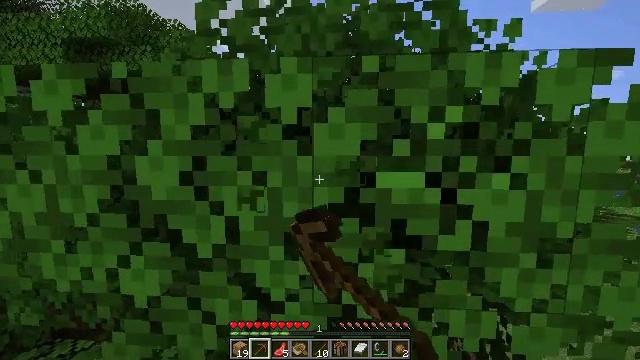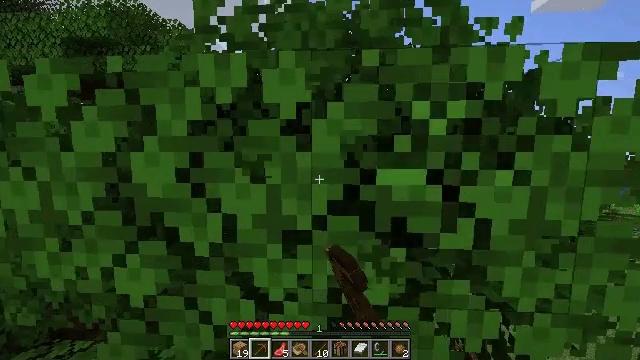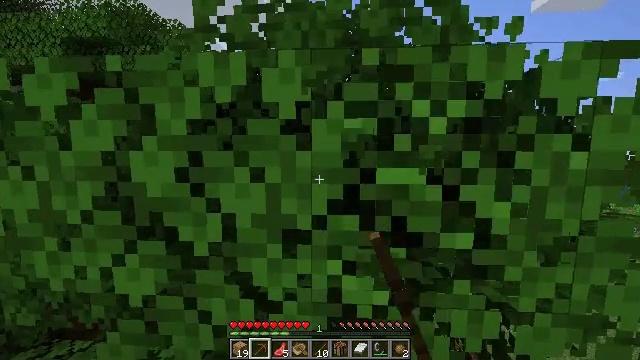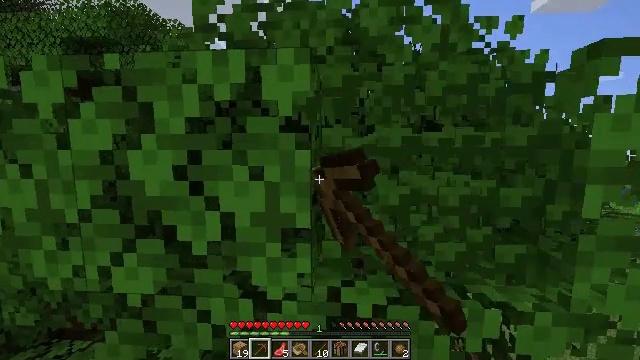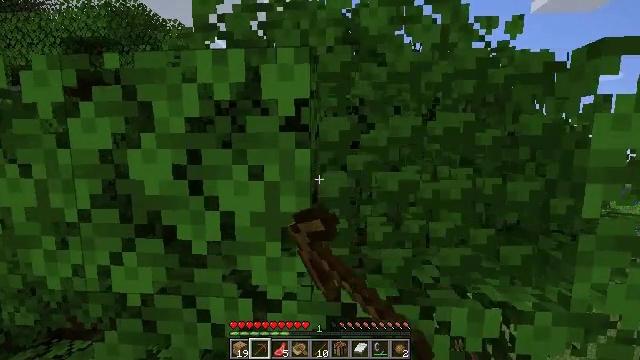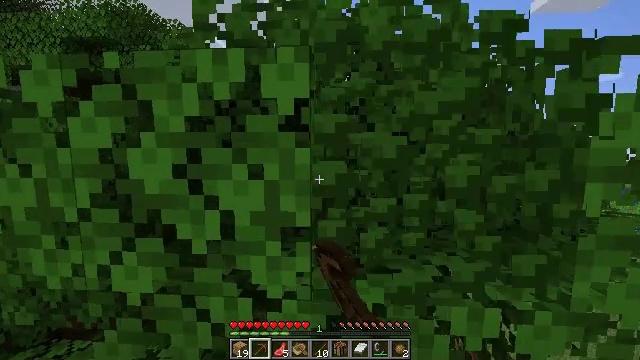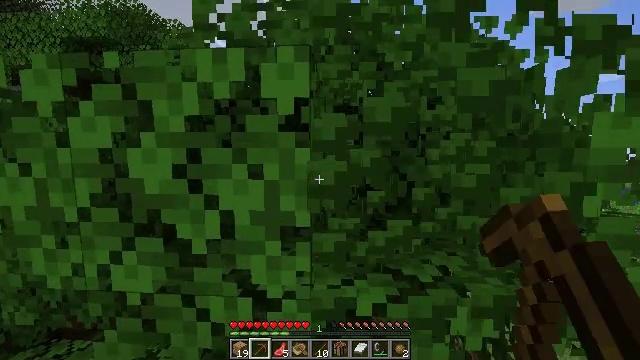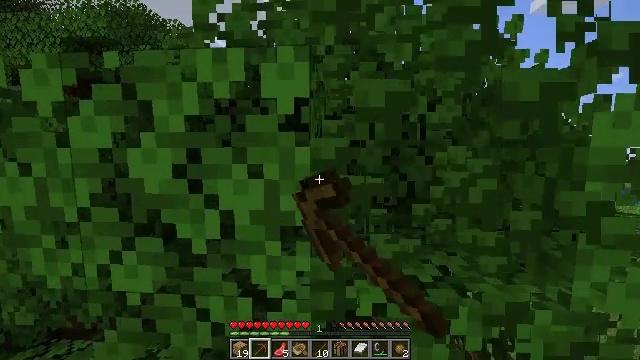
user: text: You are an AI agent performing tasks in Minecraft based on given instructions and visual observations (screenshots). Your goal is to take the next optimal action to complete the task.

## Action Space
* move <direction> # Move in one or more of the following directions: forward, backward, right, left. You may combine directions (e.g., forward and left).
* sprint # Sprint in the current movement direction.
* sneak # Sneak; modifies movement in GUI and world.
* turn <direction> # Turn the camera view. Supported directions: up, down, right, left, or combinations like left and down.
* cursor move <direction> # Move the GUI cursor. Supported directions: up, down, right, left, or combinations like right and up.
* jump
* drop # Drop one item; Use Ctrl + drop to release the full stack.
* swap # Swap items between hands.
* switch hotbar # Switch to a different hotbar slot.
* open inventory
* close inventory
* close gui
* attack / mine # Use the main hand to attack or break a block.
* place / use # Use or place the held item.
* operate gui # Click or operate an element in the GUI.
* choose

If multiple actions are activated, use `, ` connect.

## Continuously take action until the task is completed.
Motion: motion action
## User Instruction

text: Mine dark oak leaves from the tree.
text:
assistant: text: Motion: attack / mine
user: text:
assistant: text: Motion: attack / mine
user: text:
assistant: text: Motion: attack / mine
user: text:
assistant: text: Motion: attack / mine
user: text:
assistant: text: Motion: attack / mine
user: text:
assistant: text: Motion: attack / mine
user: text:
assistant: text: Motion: attack / mine
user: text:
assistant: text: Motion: attack / mine